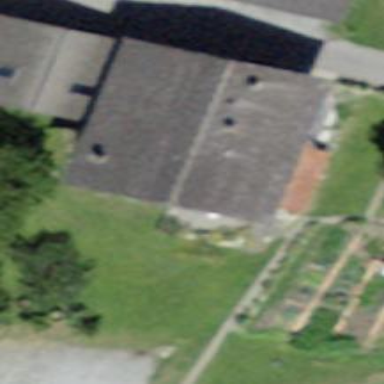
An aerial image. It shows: Simple and straightforward house.